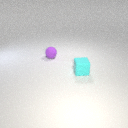
small purple rubber sphere behind small cyan rubber cube